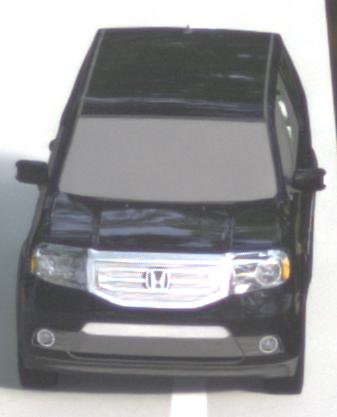
Make: Honda
Model: Pilot
Detailed model: Gen. 2 Facelift
Model produced from: 2012
Model produced until: 2015
Doors: 5
Color: black
Road condition: wet road
Daytime: morning or afternoon
Contrast: low contrast